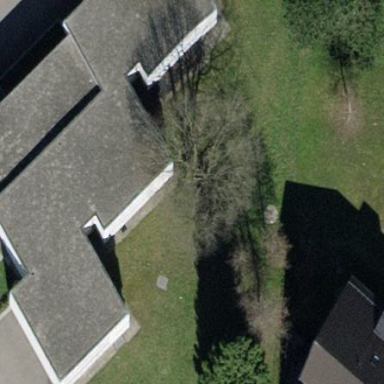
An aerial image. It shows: School building with flat roof.